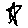
Label: star